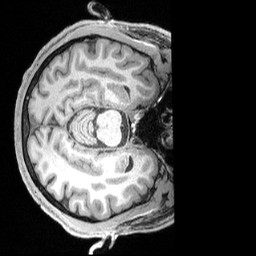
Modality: T1w
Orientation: axial
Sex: male
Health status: ill
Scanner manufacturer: siemens
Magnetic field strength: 3 T
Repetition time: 2.4 s
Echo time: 0.00201 s